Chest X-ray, PA view. Patient: 16 years old, sex M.
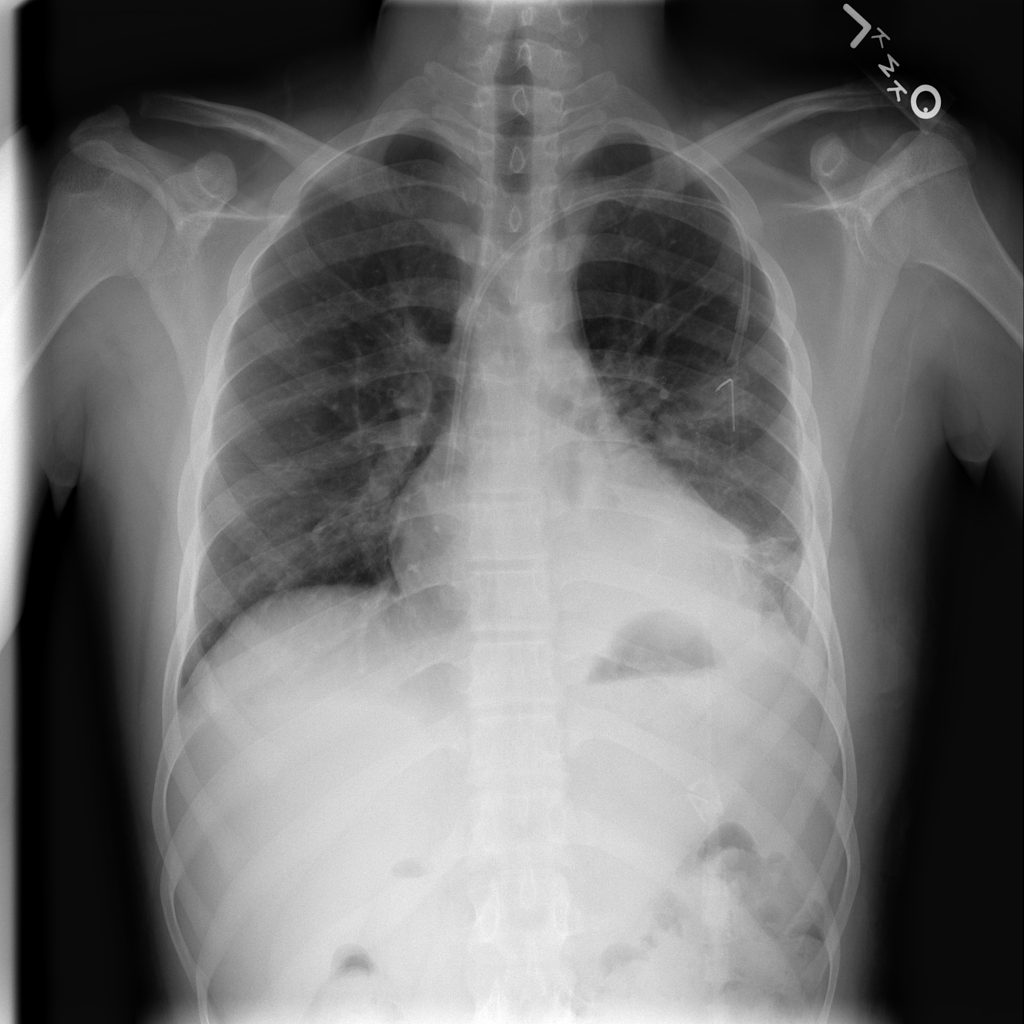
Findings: Consolidation